Question: I need to create something like this:

And I created this html
'''
<li>
<strong>Version 2.0</strong>
<span>Text</span> -
<i>December 29, 2013</i>
</li>
'''
But I can't make version to fit the whole height when it have float, I need to have float because version can have different size.
I've try to set 'height: 100%', 'position: relative' and 'margin-bottom: auto' also 'top:0; bottom: 0' but it only work with 'position: absolute' but then it don't float.
Anybody know how can I make my html to be like on the screen?
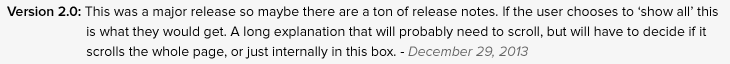
Answer: You should place your date inside your text container, because that will presumably always immediately follow your text.
You could display your elements as blocks and float your header to the left. If you then give your text 'overflow:hidden' property, it will clear the floated element and take up any remaining space:
The 'margin' and 'list-style-type' are to look prettier
'''
li{list-style-type:none}
li strong{display:block; float:left; margin-right:5px;}
li span{display:block; overflow:hidden;}
'''
<URL>
Another way would be to display your list item as a 'table', and it's children elements as 'table-cells'. You'd probably want to set a 'width' for your 'strong' element if you were going to choose this way:
'''
li{display:table;}
li strong{display:table-cell; width:100px;}
li span{display:table-cell}
'''
<URL>